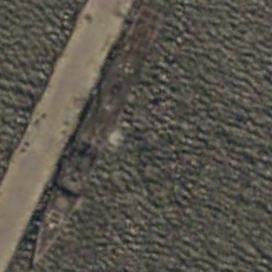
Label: cruiser